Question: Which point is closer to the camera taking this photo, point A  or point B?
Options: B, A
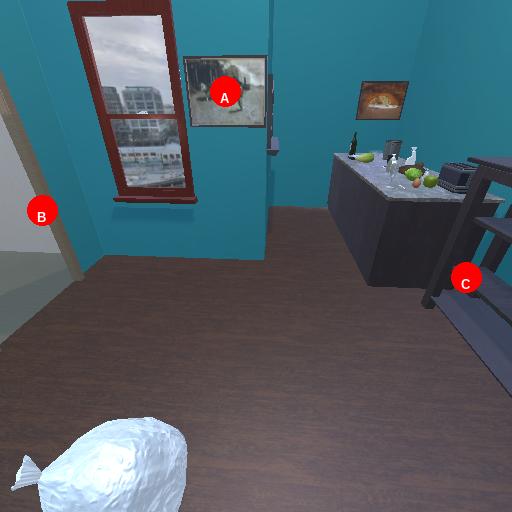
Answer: B